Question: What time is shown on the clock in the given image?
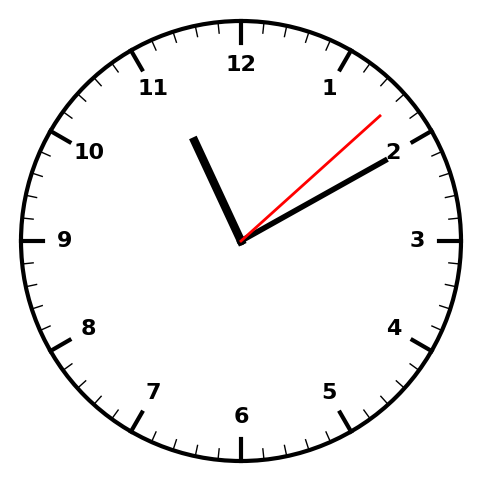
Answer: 11:10:08